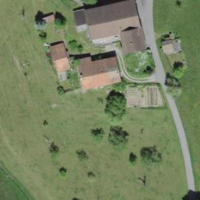
EUNIS habitat code: 55
Species observed at this site:
Allium ursinum